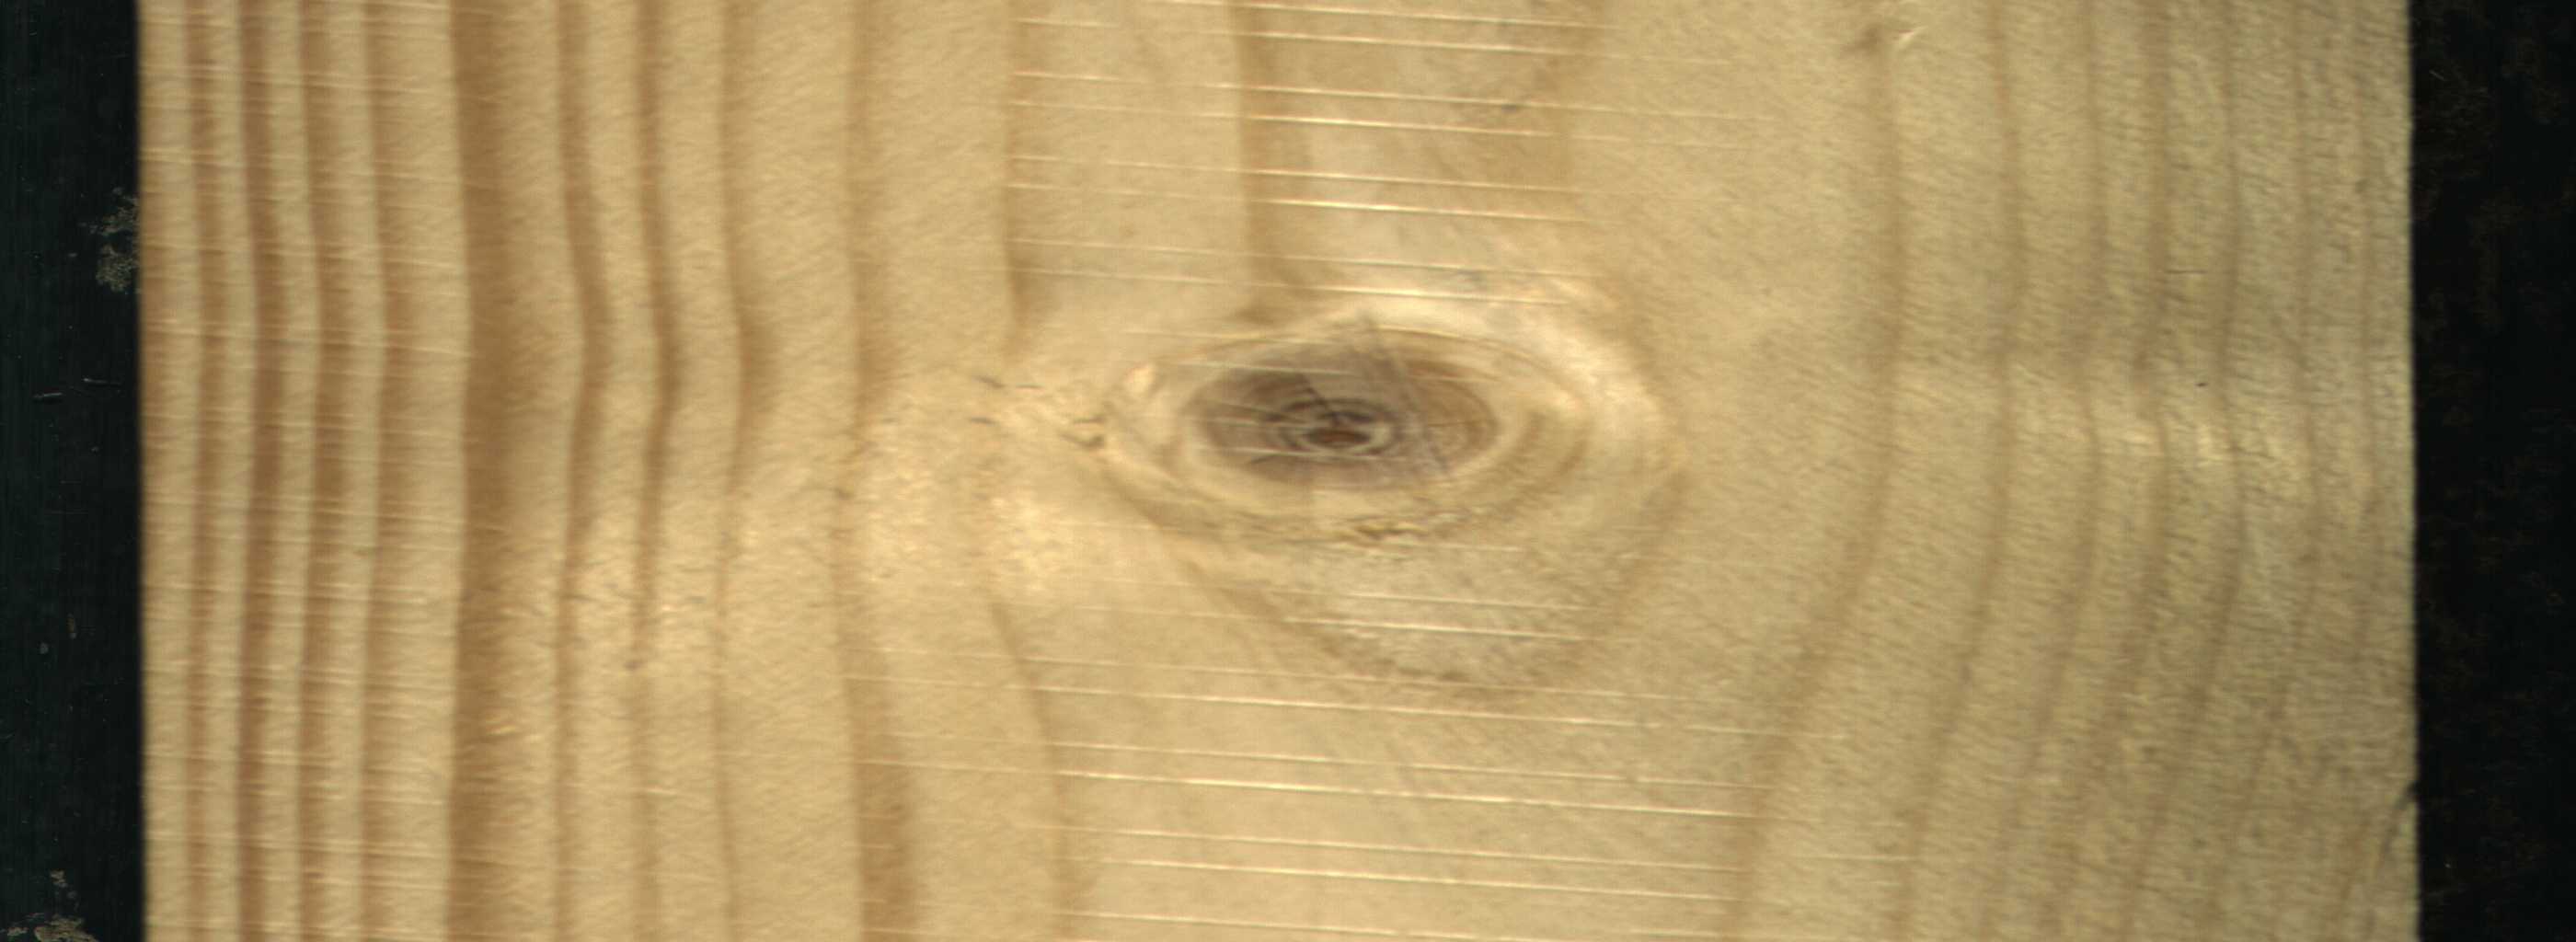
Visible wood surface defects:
Live_Knot